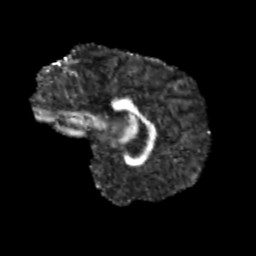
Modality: FA
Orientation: sagittal
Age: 12
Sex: male
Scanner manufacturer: siemens
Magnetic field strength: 3 T
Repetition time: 3.8 s
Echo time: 0.07 s